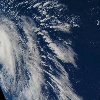
Label: cloud